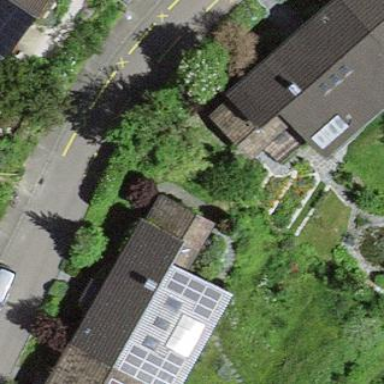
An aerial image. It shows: Semi-detached house.